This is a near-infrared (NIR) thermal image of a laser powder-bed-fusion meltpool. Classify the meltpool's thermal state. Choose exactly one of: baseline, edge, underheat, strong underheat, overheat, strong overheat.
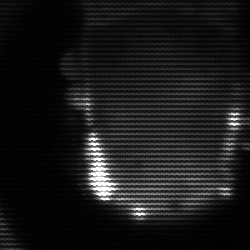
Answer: baseline